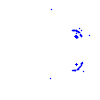
Particle: proton